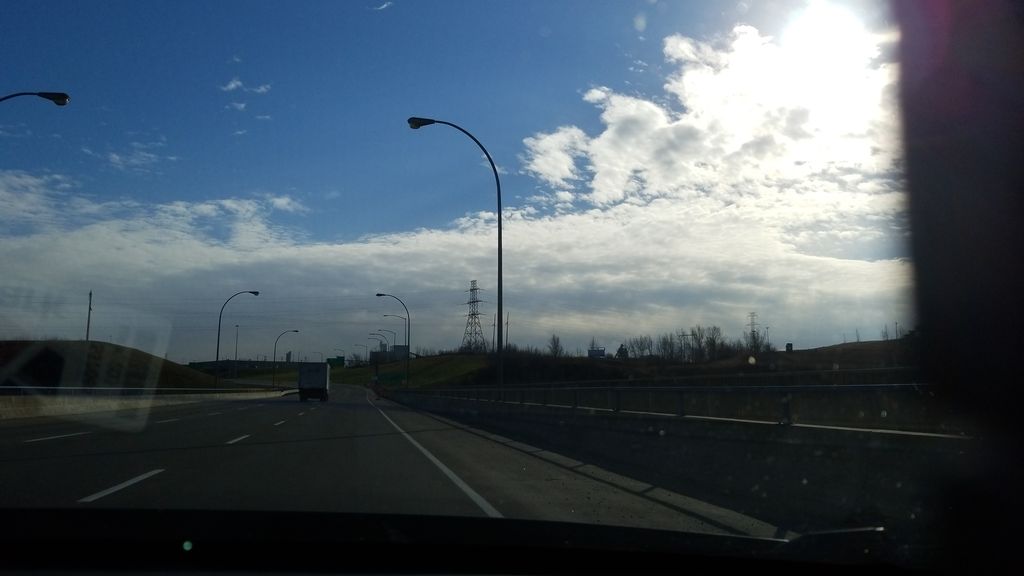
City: edmonton